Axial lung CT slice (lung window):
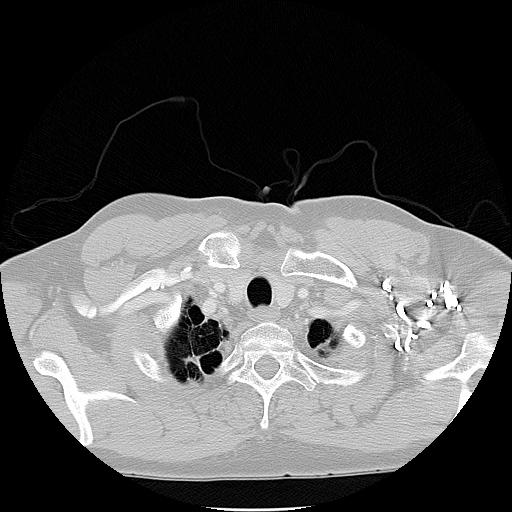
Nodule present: no